Aerial crown-view tile of a tropical tree (Barro Colorado Island, Panama), acquired 20240918:
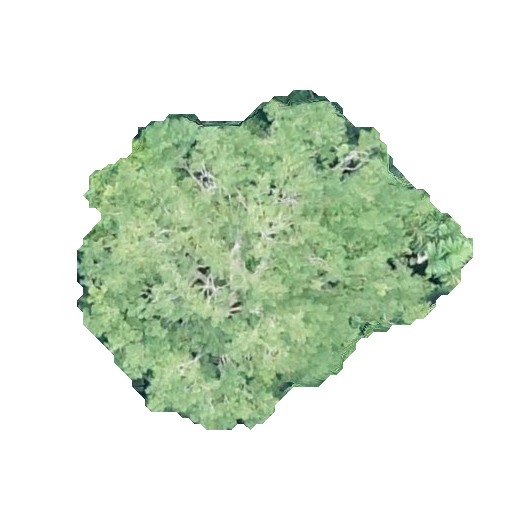
Species: Jacaranda copaia
GBIF accepted scientific name: Jacaranda copaia
Crown area: 138.737 m²